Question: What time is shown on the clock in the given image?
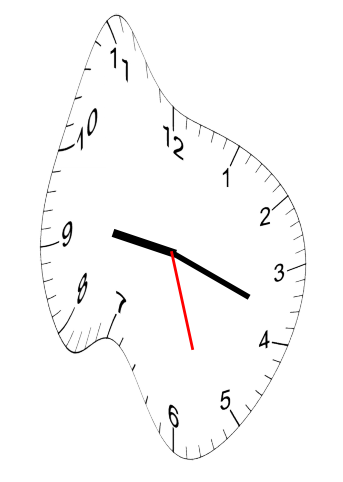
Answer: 09:18:27